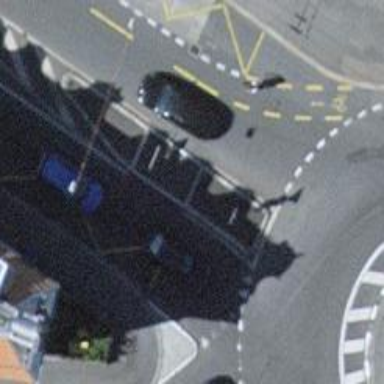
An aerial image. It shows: Kerb barrier.